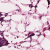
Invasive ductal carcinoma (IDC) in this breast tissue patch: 0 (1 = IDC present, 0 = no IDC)